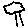
Label: tree